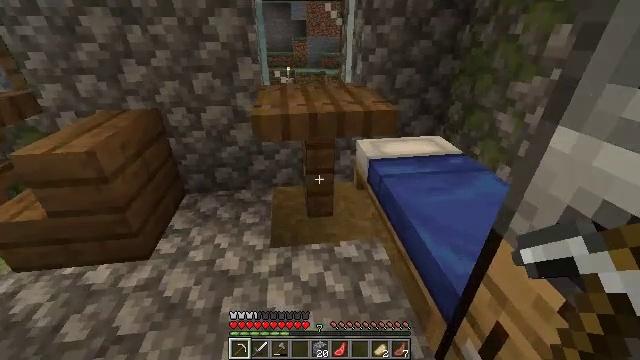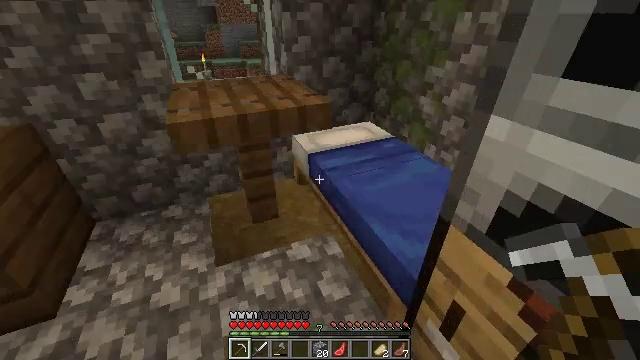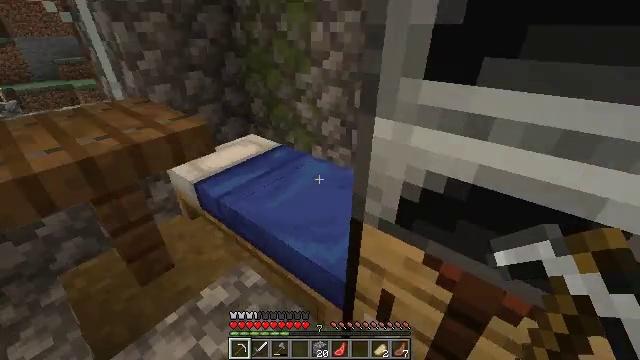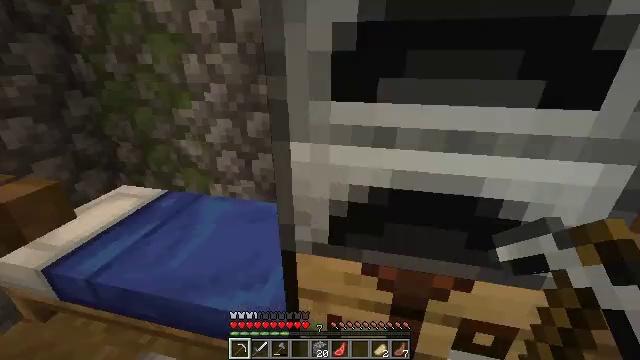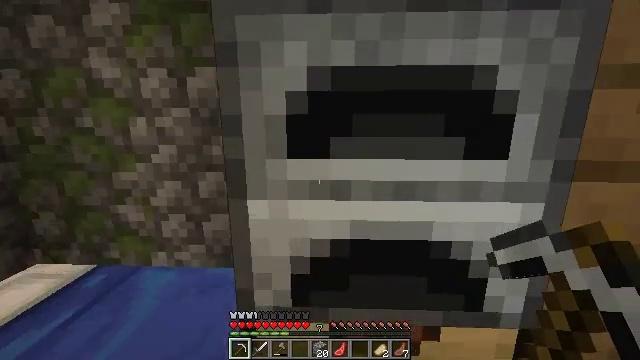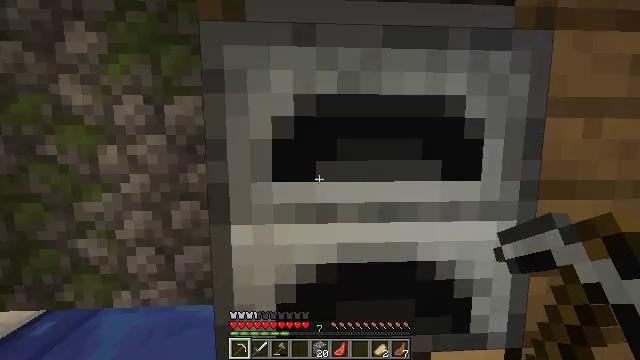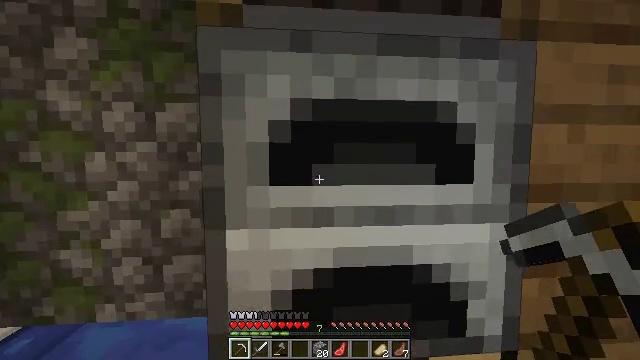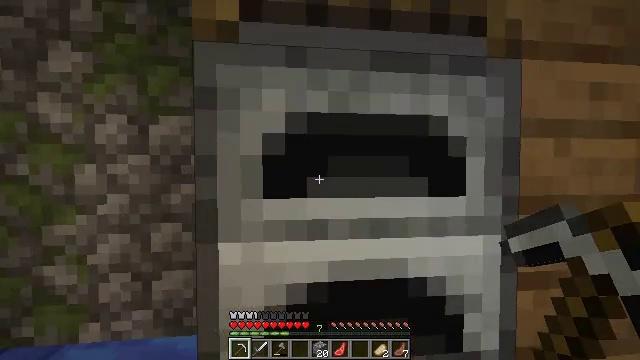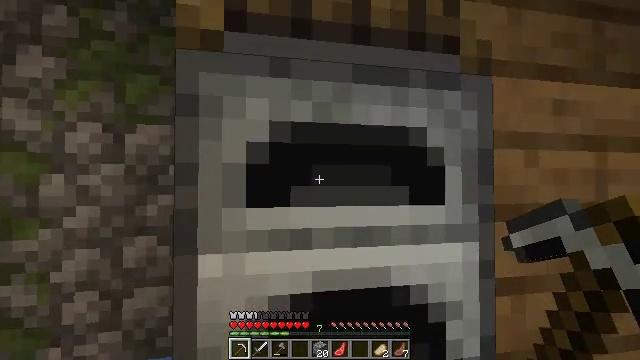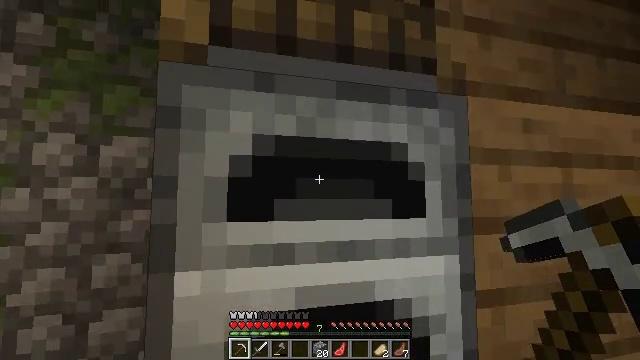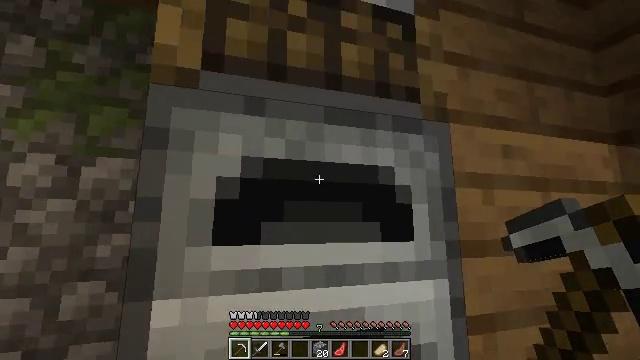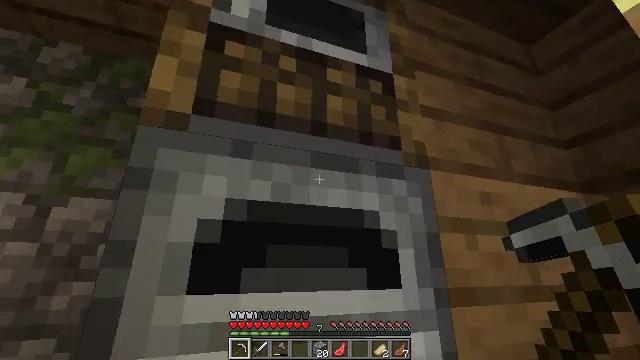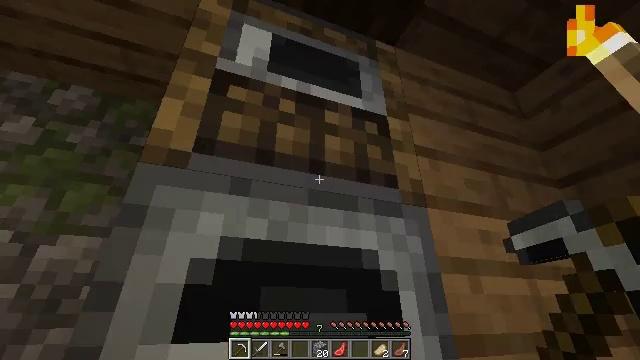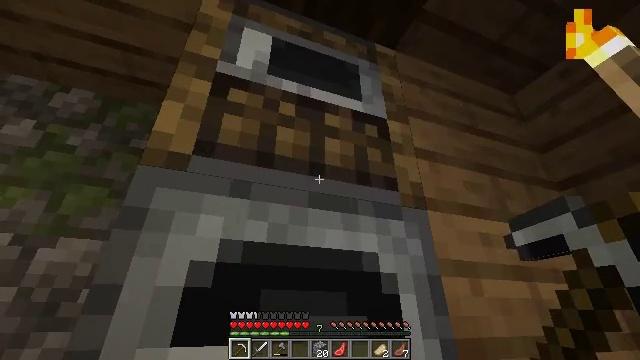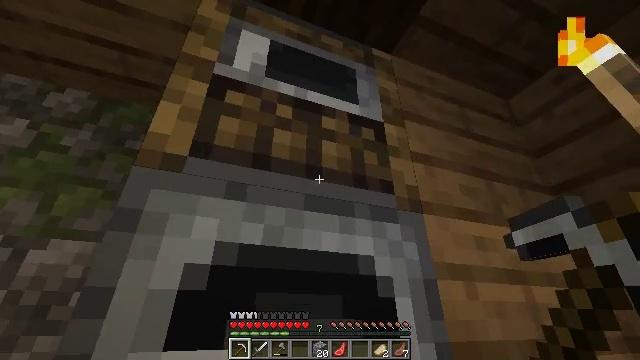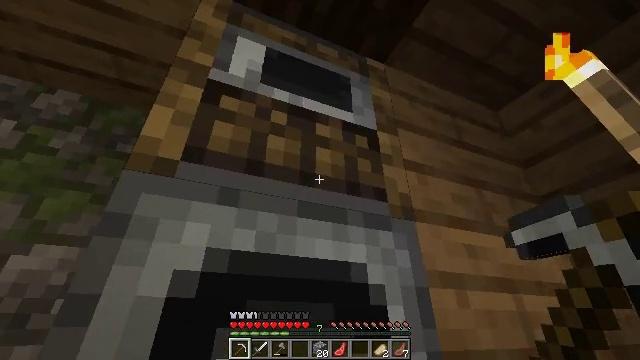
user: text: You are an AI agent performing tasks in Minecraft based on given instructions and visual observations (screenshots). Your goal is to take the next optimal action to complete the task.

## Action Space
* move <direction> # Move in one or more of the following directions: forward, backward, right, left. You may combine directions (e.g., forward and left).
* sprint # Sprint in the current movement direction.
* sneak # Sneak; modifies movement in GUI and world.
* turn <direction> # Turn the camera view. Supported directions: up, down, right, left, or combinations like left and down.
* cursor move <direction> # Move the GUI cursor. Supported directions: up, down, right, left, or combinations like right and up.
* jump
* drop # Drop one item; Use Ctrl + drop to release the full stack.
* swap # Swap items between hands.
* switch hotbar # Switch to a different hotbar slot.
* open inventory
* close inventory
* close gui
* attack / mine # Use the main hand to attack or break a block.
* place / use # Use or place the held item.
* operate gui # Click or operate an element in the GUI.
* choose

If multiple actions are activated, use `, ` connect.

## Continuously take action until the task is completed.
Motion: motion action
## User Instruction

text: Use a furnace to make a baked potato.
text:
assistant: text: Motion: move forward, turn right and down
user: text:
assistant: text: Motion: turn right and up
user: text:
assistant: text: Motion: turn right and up
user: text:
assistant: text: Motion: turn right and up
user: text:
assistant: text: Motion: turn right and up
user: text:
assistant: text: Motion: turn right and up
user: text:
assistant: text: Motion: turn right and up
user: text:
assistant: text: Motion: turn right and up
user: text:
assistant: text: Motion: turn right and up
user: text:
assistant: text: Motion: turn right and up
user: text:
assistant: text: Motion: turn right and up
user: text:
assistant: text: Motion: turn up
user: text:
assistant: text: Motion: no_op
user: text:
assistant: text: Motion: no_op
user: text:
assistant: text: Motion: turn right and up
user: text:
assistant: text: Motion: use / place
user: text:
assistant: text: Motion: turn right and up, use / place
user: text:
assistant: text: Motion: use / place
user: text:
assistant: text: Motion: no_op
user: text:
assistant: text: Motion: no_op
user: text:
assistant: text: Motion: sneak, open gui
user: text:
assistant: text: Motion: sneak
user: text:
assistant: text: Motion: sneak, cursor move right
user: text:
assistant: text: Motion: sneak, cursor move right and up
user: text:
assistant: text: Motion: sneak
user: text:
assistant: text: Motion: sneak, cursor move right
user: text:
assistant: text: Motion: sneak
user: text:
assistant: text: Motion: sneak
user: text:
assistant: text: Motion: sneak
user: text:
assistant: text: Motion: sneak